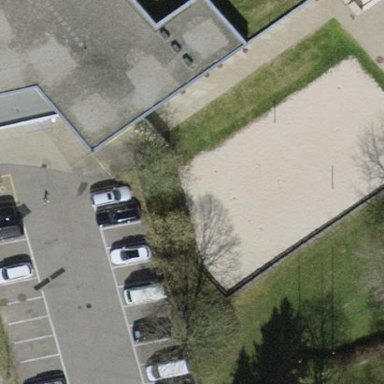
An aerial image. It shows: Volleyball pitch with sand surface for leisure land.